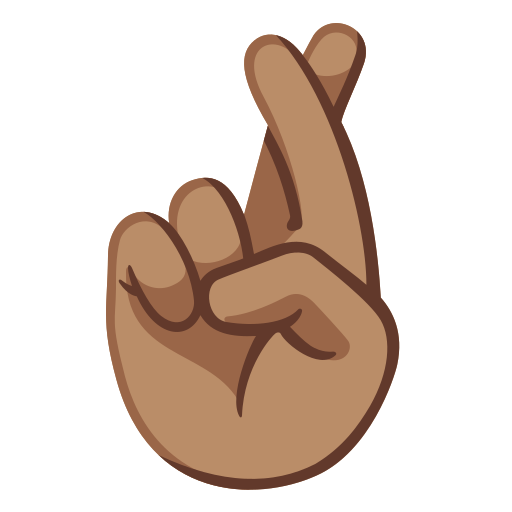
Emoji: 🤞🏽